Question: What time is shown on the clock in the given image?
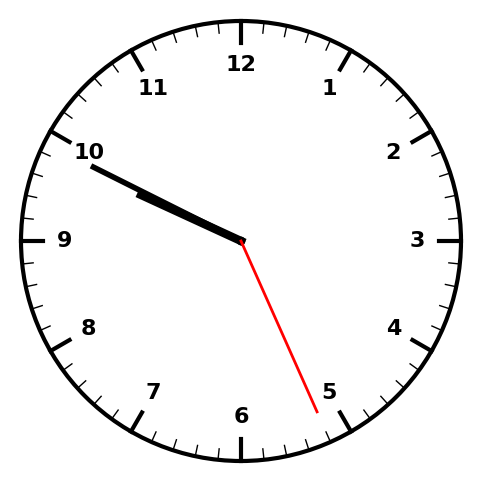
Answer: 09:49:26